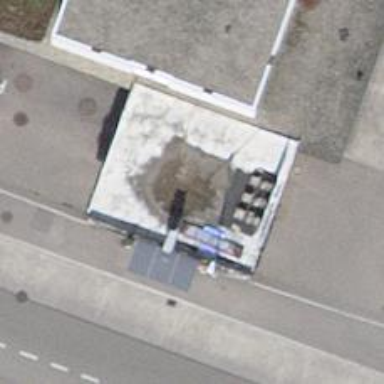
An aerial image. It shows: Fuel station.